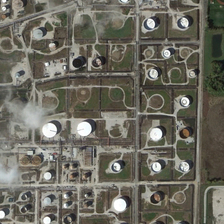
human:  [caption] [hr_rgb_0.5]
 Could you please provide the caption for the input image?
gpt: there are many storage tanks with different size there .

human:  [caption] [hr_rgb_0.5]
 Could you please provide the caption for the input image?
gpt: many storage tanks are near several green trees .

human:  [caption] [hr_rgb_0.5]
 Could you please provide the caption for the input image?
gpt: many storage tanks are near several green trees .

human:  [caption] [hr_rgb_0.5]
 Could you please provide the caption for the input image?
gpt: there are many storage tanks with different size there .

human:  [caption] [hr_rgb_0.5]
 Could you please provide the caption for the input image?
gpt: many storage tanks are near several green trees .